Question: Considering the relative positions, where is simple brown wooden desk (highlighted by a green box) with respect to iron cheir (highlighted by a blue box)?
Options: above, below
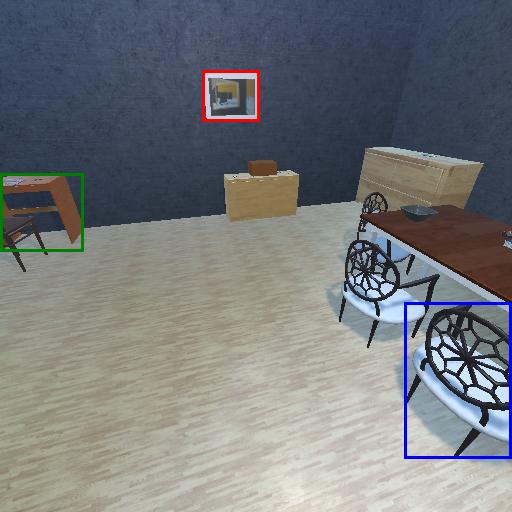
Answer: above